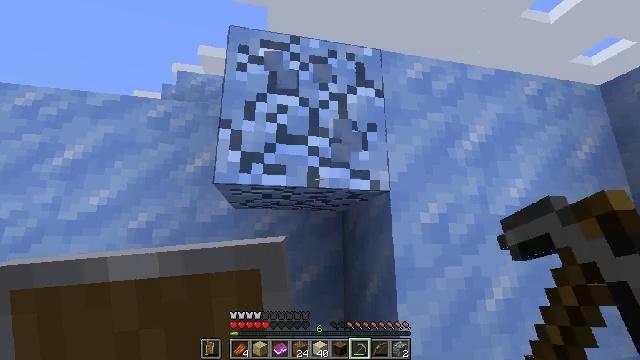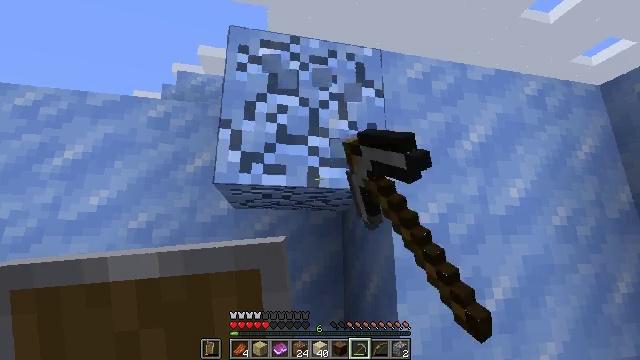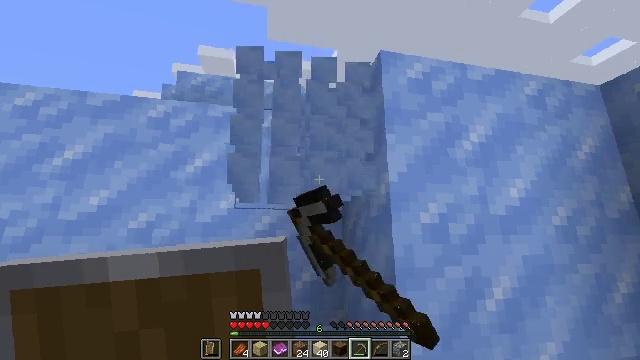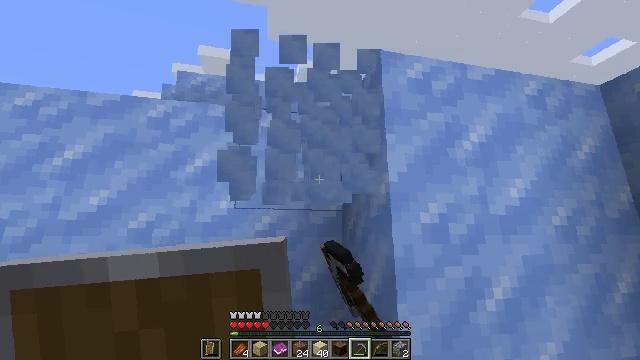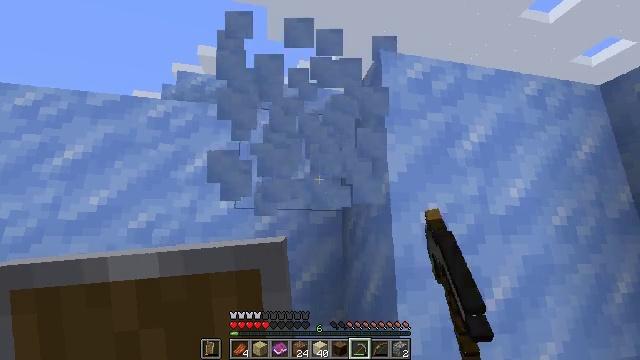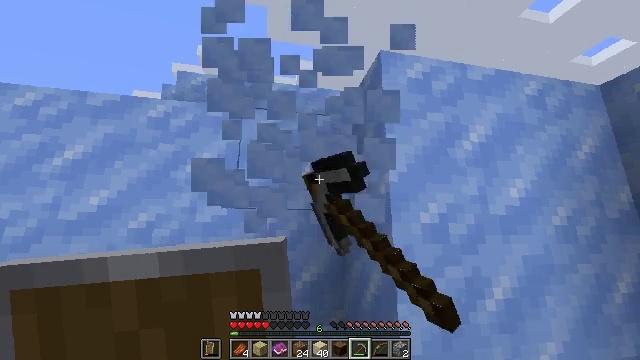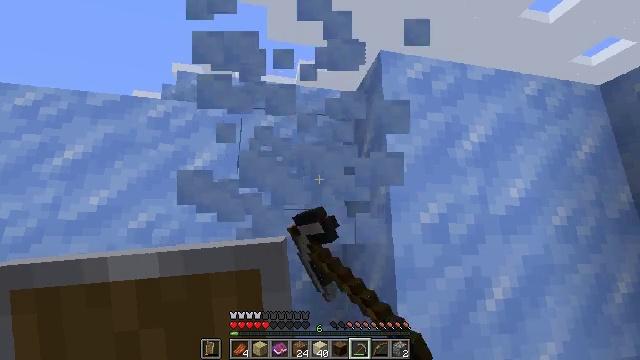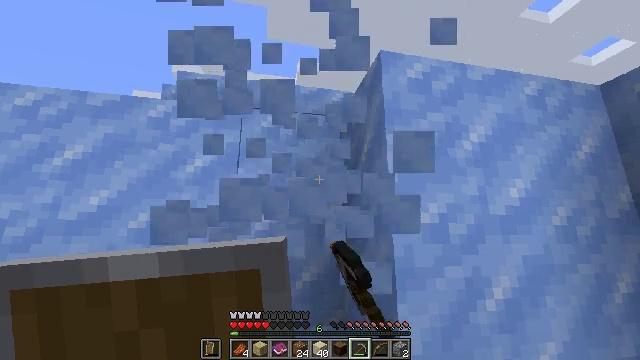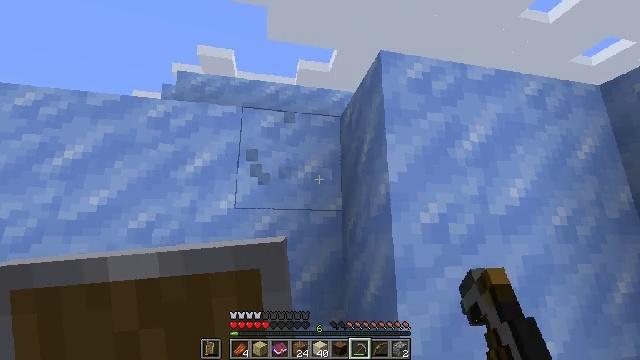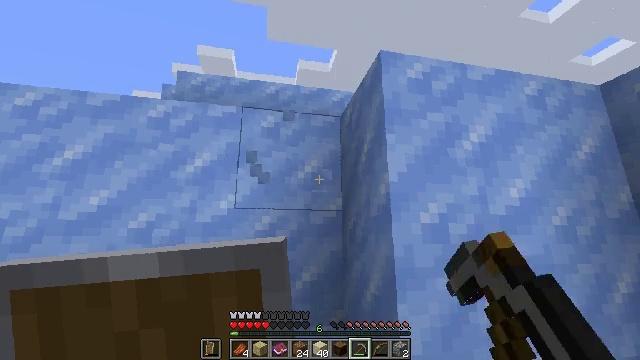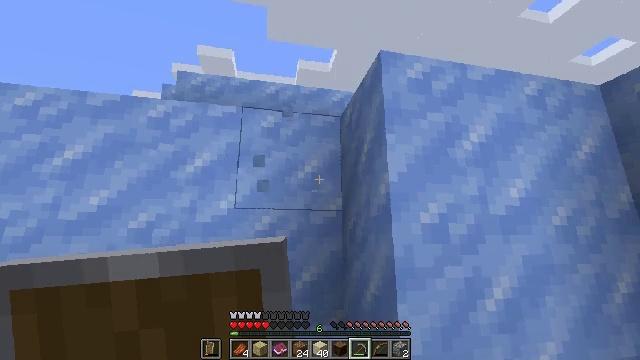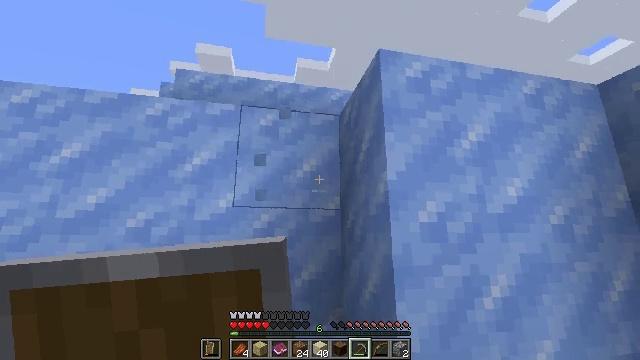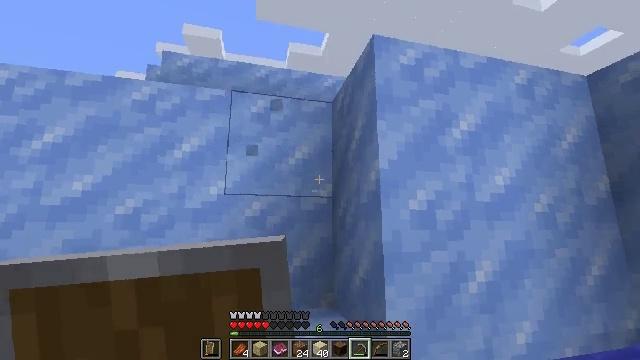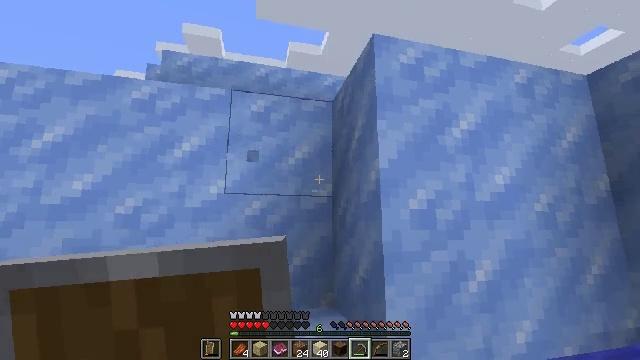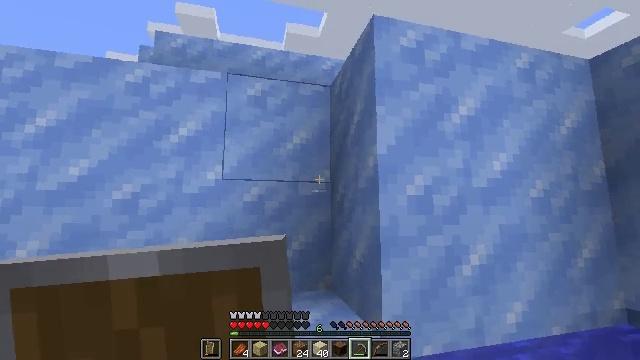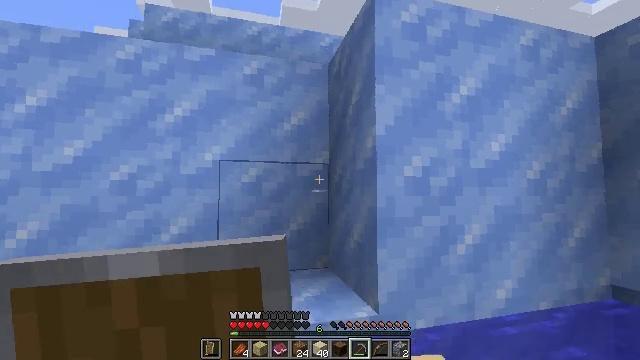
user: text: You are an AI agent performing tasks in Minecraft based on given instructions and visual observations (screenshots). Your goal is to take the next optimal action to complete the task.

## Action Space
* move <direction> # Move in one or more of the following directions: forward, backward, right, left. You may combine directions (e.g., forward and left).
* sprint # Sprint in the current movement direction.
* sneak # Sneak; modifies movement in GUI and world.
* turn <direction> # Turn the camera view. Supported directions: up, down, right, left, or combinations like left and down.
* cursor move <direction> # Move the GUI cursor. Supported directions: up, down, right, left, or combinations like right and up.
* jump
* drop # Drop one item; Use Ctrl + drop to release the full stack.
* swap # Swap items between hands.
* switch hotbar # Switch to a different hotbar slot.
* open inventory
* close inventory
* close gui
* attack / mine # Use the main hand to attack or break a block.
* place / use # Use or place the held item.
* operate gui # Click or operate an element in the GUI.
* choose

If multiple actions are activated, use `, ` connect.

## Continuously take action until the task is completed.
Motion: motion action
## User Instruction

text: Break packed ice to add to inventory.
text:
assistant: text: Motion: attack / mine
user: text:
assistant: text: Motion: attack / mine
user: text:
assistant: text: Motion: attack / mine
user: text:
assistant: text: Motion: attack / mine
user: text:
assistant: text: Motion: attack / mine
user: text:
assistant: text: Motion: attack / mine
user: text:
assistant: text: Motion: attack / mine
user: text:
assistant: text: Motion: attack / mine
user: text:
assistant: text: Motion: no_op
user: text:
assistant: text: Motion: no_op
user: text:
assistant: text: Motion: no_op
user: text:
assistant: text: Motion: turn right and down
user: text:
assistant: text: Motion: no_op
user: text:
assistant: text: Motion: turn down
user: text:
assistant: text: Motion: turn down
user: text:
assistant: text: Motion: turn down
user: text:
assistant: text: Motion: turn left and down
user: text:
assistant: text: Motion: turn down
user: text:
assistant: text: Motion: turn left and down
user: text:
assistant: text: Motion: turn down
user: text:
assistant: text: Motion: no_op
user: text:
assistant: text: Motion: turn down
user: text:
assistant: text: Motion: turn left and down
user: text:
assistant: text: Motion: turn left and down
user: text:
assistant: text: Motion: turn left
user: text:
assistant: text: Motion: no_op
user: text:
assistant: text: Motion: no_op
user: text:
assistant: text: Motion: no_op
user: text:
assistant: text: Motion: no_op
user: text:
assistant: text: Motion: no_op